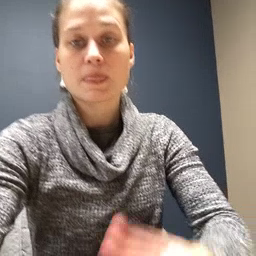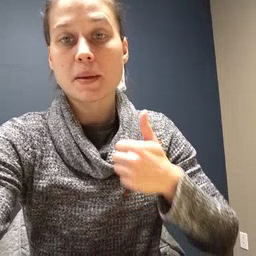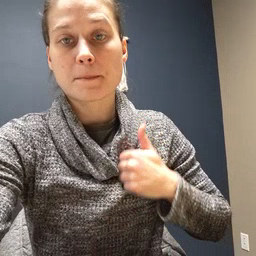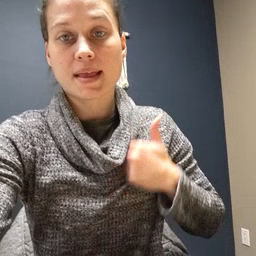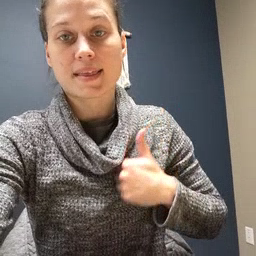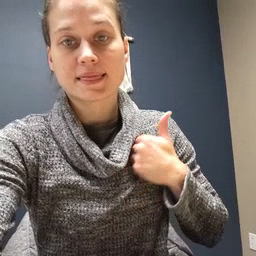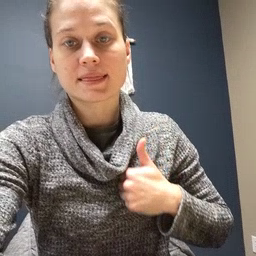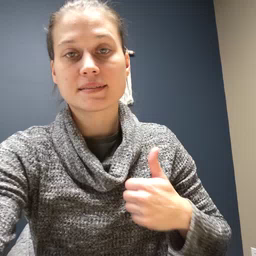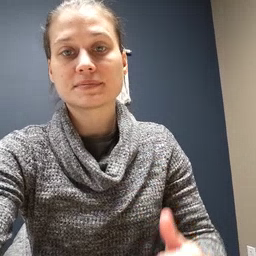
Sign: bath